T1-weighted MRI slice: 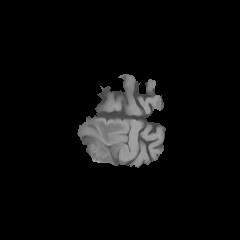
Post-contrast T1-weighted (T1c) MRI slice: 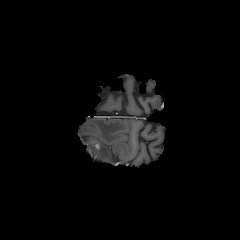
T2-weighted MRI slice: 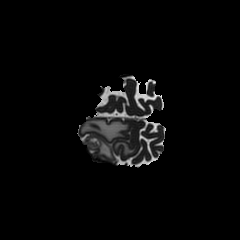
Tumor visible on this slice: yes